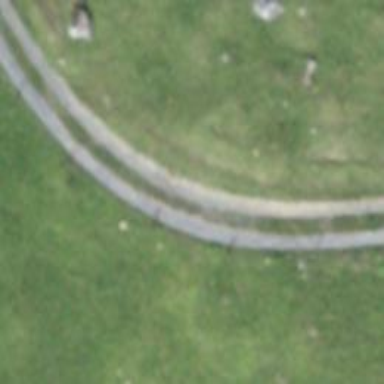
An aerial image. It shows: Track with grade3 tracktype.